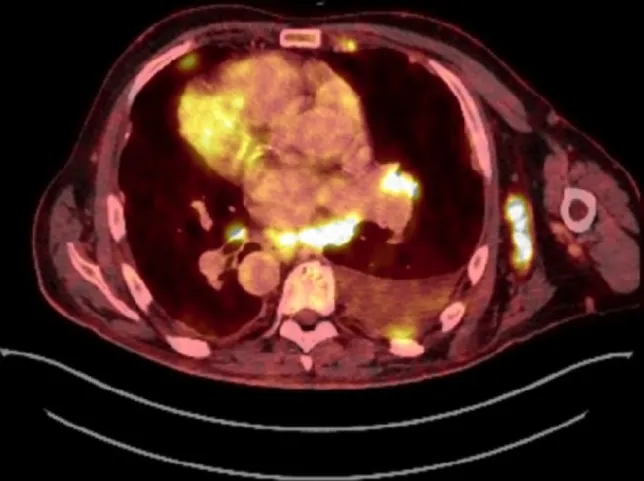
Chest PET-CT scan showing no sign of a primary lung lesion but multiple enlarged lymph nodes, a left-sided compression atelectasis, and ipsilateral pleural effusion.
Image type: radiology (pet)